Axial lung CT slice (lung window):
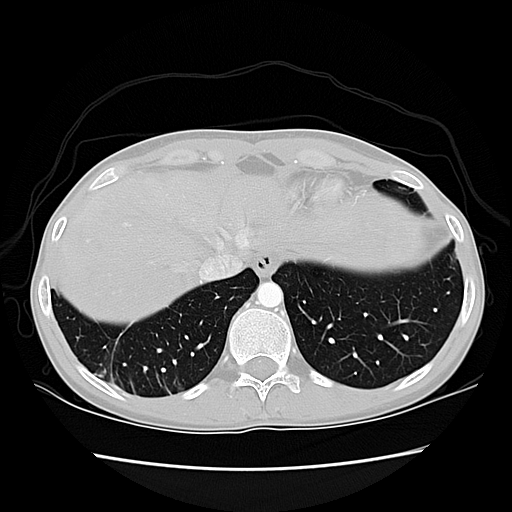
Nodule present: no